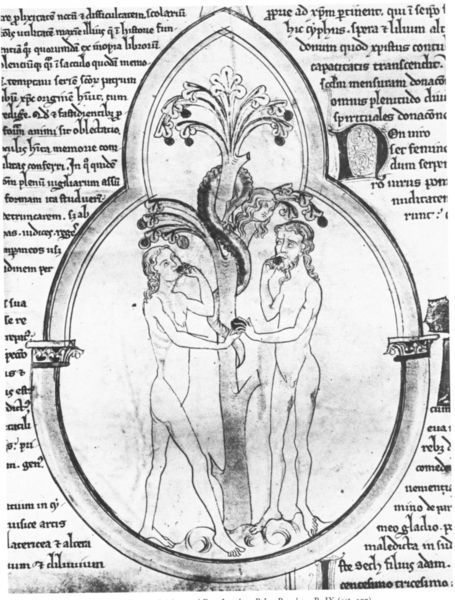
Titel: Compendium Historiae in Genealogia Christi
Künstler: Peter of Poitiers
Institution: London, British Library
Schlagwörter: baum, mann, nackt, frau, zeichnung, blüten, bart, bibel, ast, baumstamm, paar, locken, frucht, früchte, apfel, schrift, spalten, verzierung, baumkrone, adam, eva, paradies, buch, druck, seite, schwarzweiß, schlange, kapitell, verführung, sündenfall, versuchung, eden, handschrift, latein, schlang, manuskript, essend, verboten